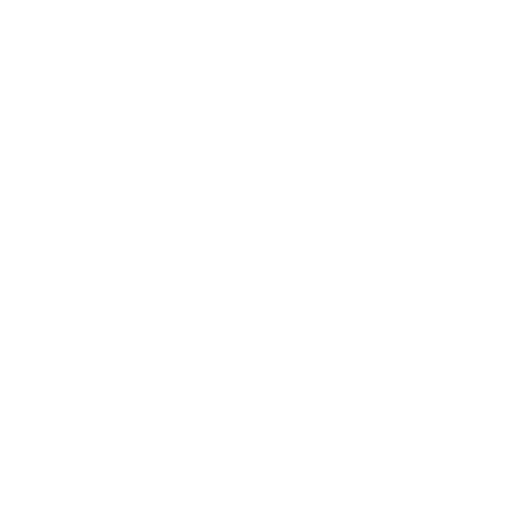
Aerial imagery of island in Alaska named Stone Islands containing only unknown